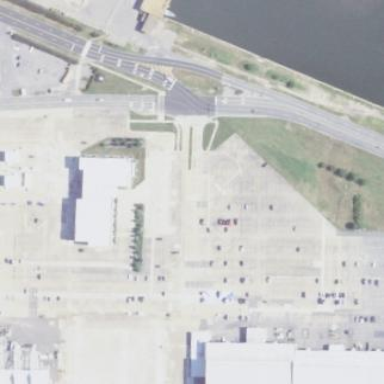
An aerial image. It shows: Parking area with surface.